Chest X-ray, PA view. Patient: 67 years old, sex M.
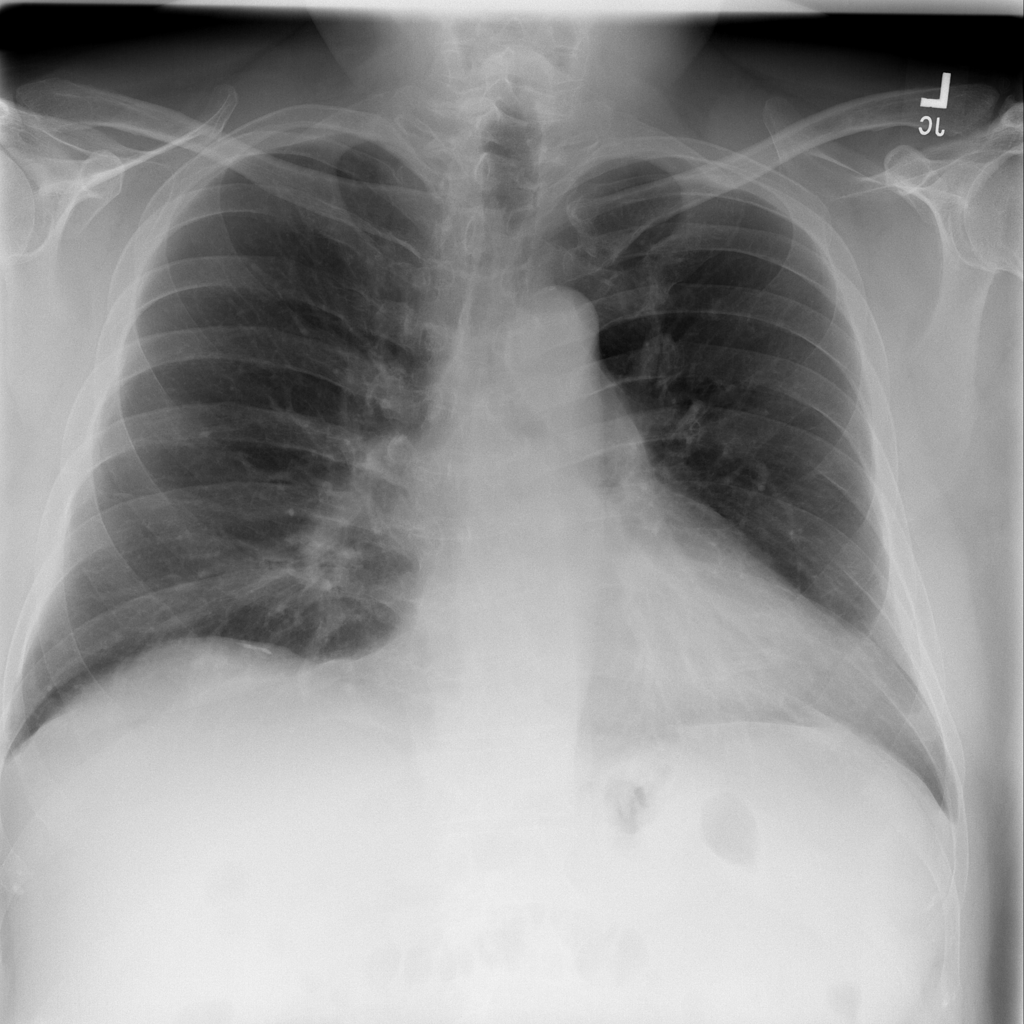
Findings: No Finding